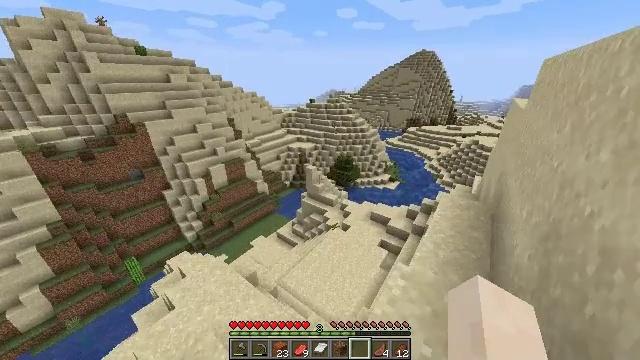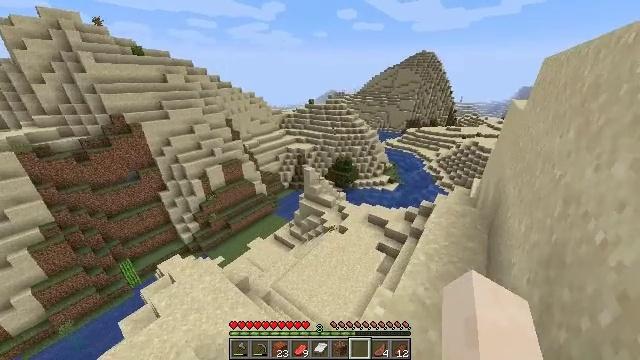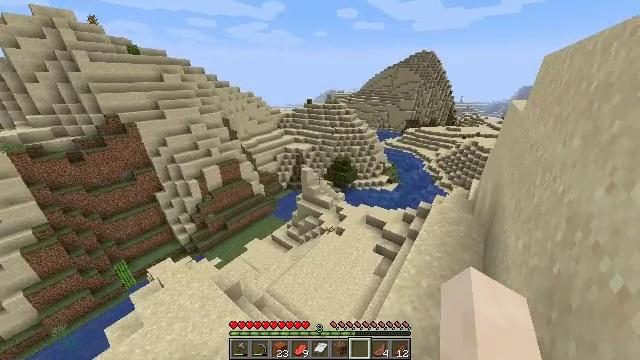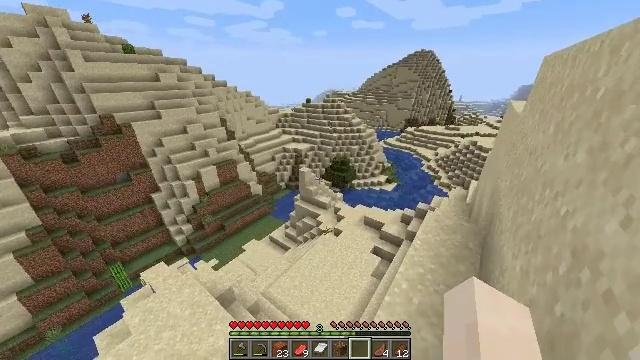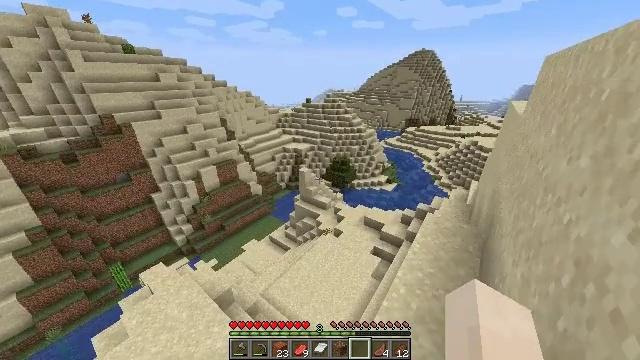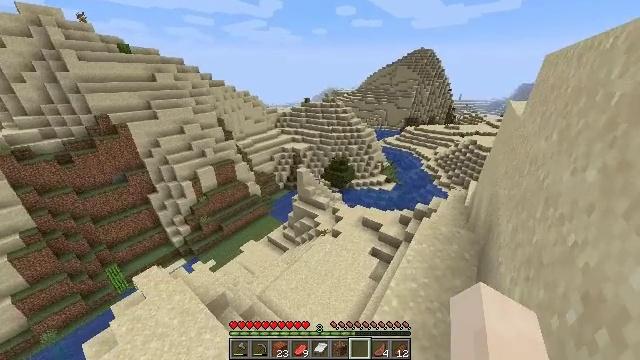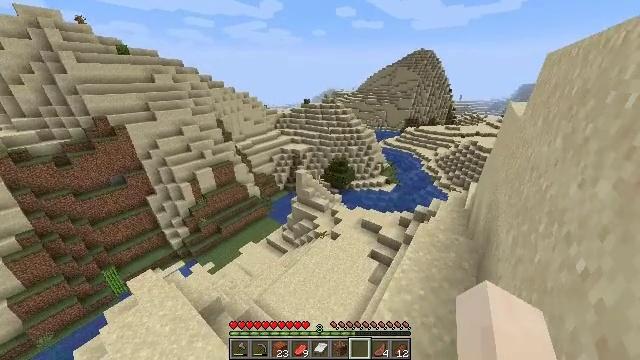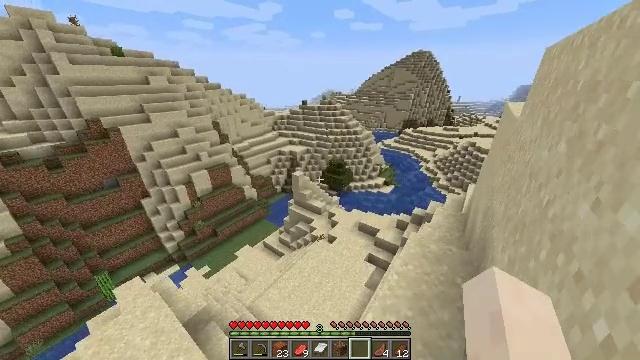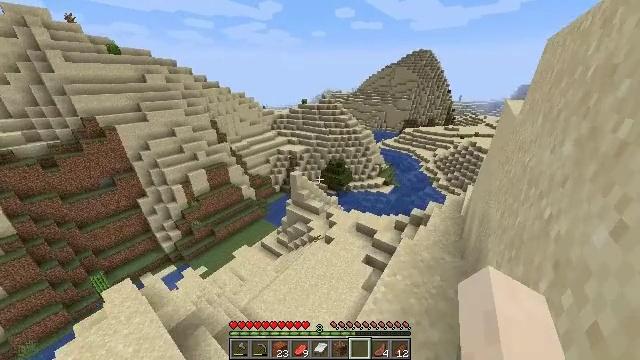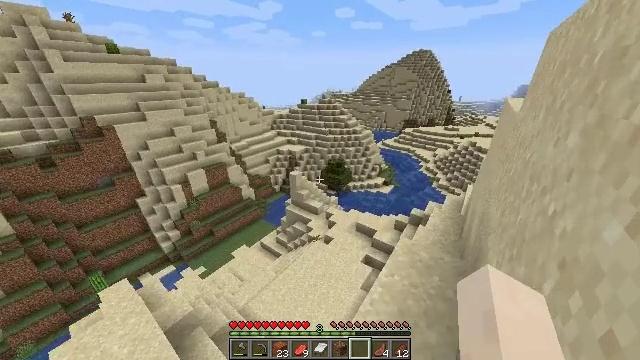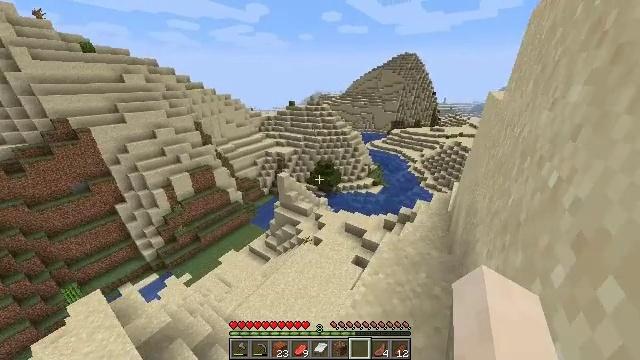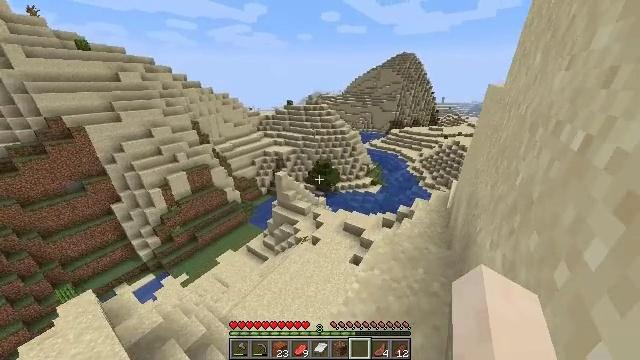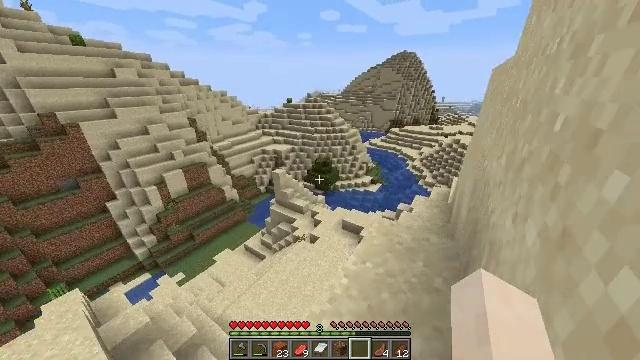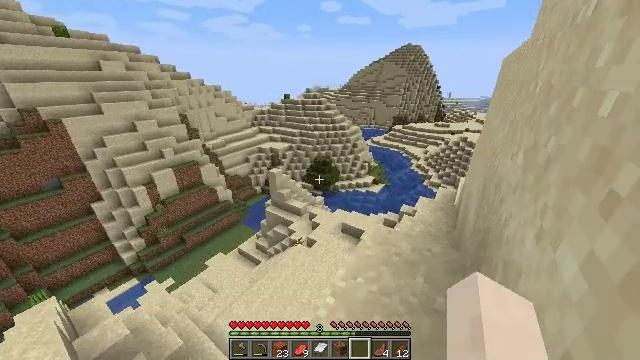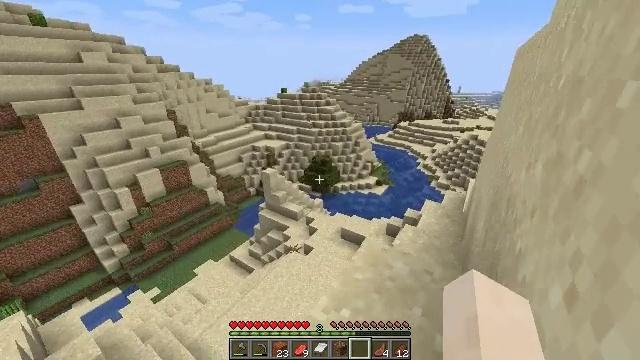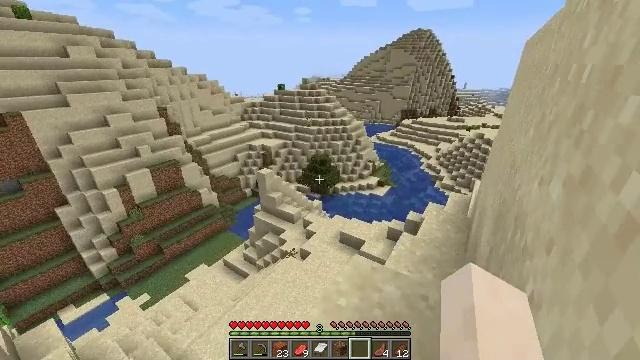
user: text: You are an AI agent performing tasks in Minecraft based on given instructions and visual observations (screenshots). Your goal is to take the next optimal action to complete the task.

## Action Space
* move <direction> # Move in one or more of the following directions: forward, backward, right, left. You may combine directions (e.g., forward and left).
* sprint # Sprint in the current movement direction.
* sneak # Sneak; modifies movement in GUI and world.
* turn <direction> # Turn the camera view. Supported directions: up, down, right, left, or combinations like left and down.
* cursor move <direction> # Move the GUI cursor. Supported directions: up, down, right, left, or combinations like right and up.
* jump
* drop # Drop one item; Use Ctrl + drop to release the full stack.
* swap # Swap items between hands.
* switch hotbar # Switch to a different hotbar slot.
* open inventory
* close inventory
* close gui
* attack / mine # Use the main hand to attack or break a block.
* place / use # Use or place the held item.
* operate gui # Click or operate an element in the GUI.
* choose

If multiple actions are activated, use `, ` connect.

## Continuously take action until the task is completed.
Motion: motion action
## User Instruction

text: Gather a dead bush.
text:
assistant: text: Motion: move forward and move right
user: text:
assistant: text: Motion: move forward and move right
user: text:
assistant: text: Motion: move forward and move right
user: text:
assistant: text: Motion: move forward and move right
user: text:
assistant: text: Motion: move forward and move right
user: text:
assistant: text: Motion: move forward and move right
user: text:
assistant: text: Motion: move forward and move right
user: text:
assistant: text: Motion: move forward and move right
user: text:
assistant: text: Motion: move forward and move right
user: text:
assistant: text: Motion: move forward and move right, turn right
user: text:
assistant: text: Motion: move forward and move right
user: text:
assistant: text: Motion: move forward and move right
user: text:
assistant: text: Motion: move forward and move right
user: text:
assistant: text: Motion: move forward and move right
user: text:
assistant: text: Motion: move forward and move right
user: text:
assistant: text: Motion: move forward and move right
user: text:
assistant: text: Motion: move forward and move right
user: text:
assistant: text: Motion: move forward and move right
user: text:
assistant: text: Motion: move forward and move right
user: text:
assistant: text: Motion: move forward and move right
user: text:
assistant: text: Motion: move forward and move right
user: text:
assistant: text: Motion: move forward and move right
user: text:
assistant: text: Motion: move forward
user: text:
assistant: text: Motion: move forward
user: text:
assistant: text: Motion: move forward
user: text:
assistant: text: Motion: move forward
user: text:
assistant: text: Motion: move forward
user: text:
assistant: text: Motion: move forward
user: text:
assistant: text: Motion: move forward
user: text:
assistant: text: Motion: move forward